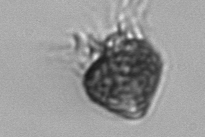
Label: Strombidium_capitatum